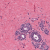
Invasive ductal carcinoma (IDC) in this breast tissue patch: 0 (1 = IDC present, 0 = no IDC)